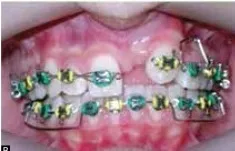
Frontal
view.
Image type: radiology (ct)